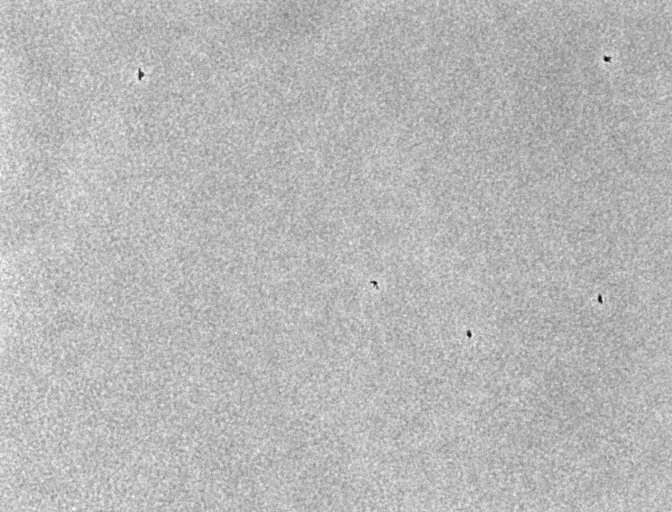
Phase contrast microscopy, 20x objective, 3 h incubation